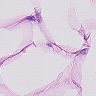
Metastatic tissue present: no